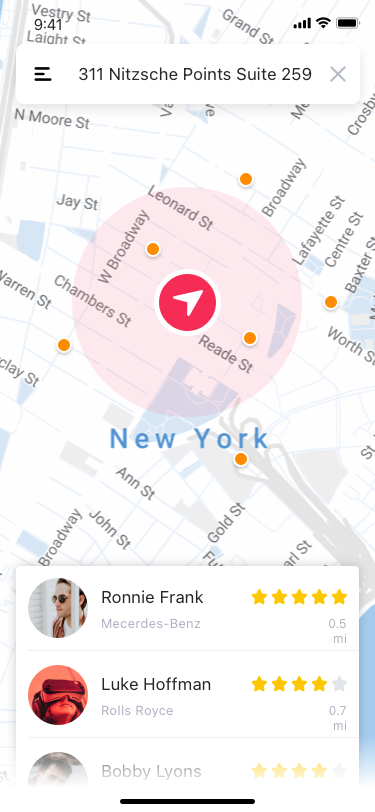
Text in this UI design:
311 Nitzsche Points Suite 259
Ronnie Frank
Mecerdes-Benz
0.5 mi
Luke Hoffman
Rolls Royce
0.7 mi
Bobby Lyons
Volkswagen
0.77 mi